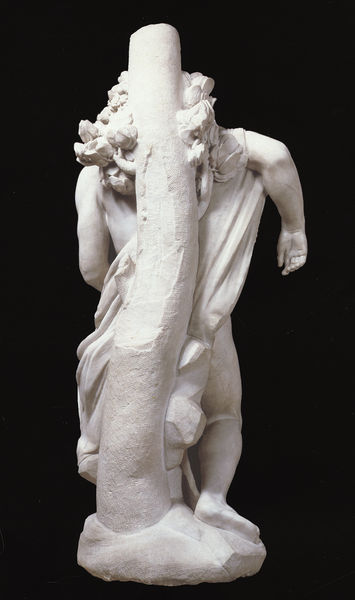
Titel: San Sebastiano
Künstler: Giovanni Lorenzo Bernini
Institution: Madrid, Fundación Colección Thyssen-Bornemisza
Schlagwörter: baum, blätter, fuß, gott, hand, körper, laub, mann, umhang, weiß, äste, haar, marmor, rücken, tuch, arm, arme, falten, historie, stehen, stein, ast, baumstamm, stamm, boden, figur, gewand, stehend, blatt, skulptur, statue, beine, fesseln, bein, stab, falte, muskeln, knie, baumkrone, antike, rückseite, hinten, torso, barfuß, mythologie, ranke, rückansicht, antik, griechisch, apoll, gips, herkules, antikisch, apollo, elfenbein, griechische mythologie, bruch, gefesselt, kniekehle, stmm, aufragen, gipsabguss, marmaor, alabasta, bruchstelle, gewands, marsyas, locken haare, quadeherkules